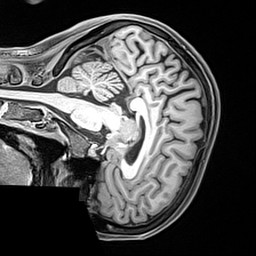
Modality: T1w
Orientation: sagittal
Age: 28
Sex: female
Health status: healthy
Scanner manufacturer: siemens
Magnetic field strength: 3 T
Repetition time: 2.4 s
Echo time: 0.00217 s